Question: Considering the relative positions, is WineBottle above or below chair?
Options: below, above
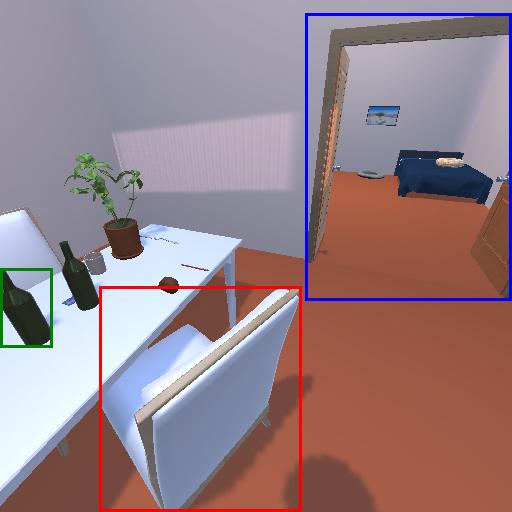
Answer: below